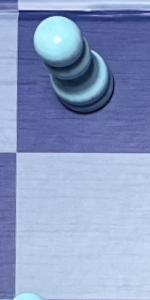
Label: Empty